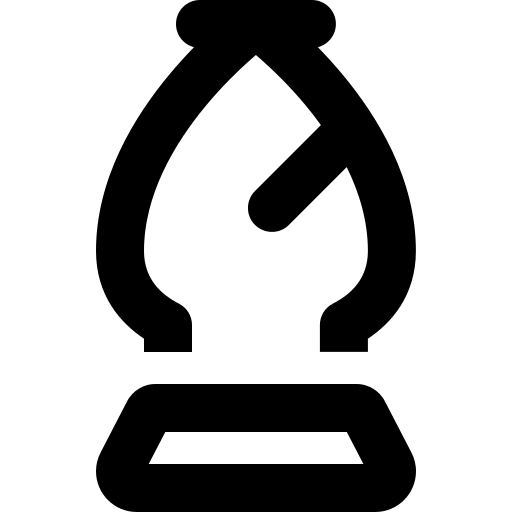
Tags: icon, FontAwesome, fa-icon, outline, chess, bishop